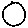
Label: circle